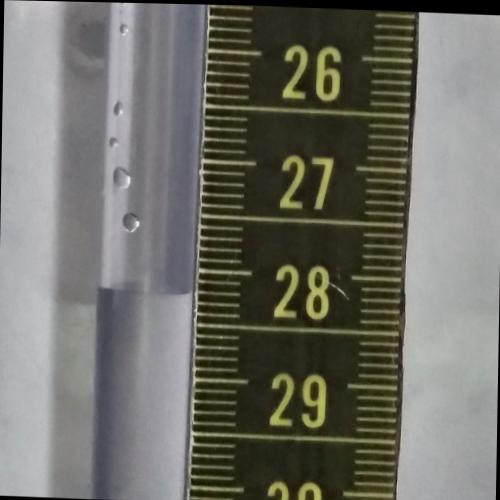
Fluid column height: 28.2 cm